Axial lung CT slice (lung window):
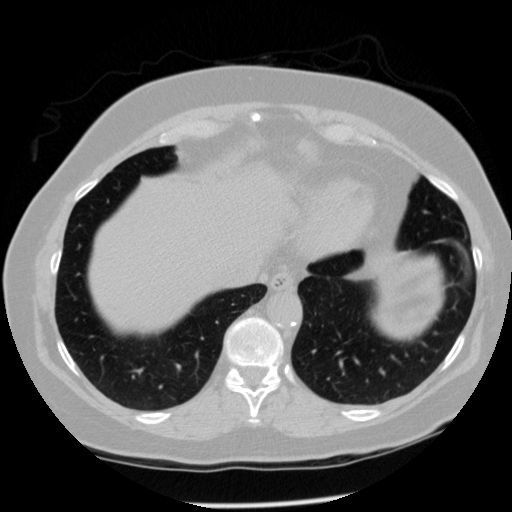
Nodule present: no